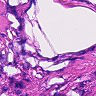
Metastatic tissue present: no